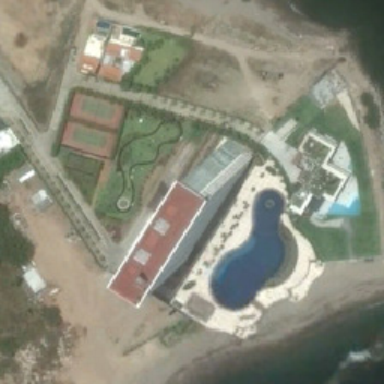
Large buildings with pools and green plants are near the sea .